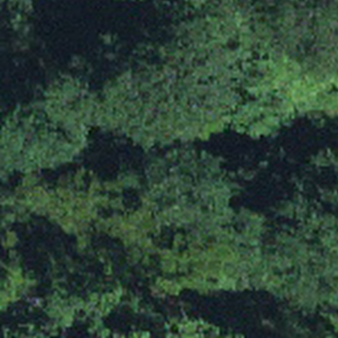
Label: other